Interaction volume radius: 5 \u00c5
Interaction volume height: 20 \u00c5
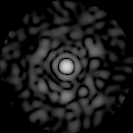
Disorder parameter: 0.8102